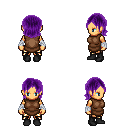
a pixel art fantasy rpg character, female body template, human, tanned skin, brown tunic, gold greaves, purple long bangs hairstyle, white cloth bandages, black shoes, four views (front, back, left, right), 2x2 character sprite sheet, small pixel art, hard edges, no anti-aliasing